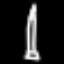
Label: pencil